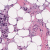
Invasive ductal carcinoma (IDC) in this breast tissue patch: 1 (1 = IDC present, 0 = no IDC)